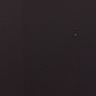
Metastatic tissue present: no